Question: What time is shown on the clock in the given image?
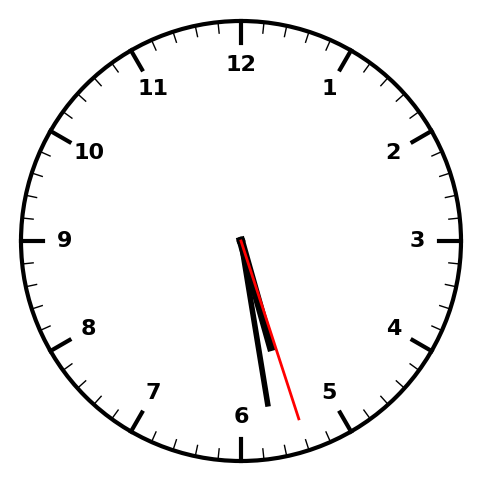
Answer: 05:28:27